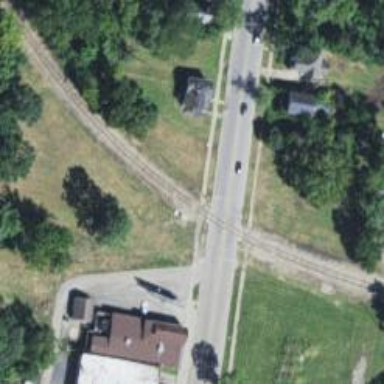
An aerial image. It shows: Railway crossing.